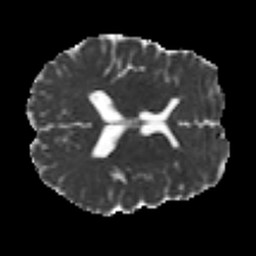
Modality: MD
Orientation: axial
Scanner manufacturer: siemens
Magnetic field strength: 3 T
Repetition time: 9.6 s
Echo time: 0.077 s